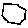
Label: hexagon